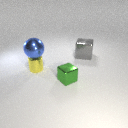
small green metal cube in front of small yellow metal cylinder